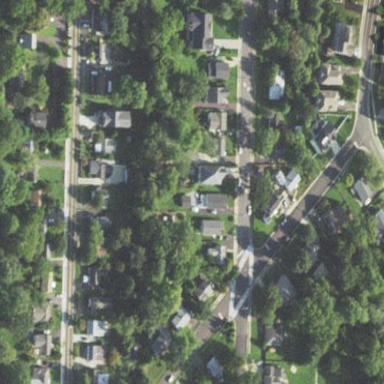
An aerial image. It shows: Residential area composed of single-family homes.